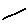
Label: line